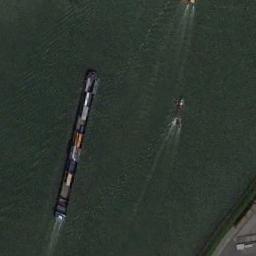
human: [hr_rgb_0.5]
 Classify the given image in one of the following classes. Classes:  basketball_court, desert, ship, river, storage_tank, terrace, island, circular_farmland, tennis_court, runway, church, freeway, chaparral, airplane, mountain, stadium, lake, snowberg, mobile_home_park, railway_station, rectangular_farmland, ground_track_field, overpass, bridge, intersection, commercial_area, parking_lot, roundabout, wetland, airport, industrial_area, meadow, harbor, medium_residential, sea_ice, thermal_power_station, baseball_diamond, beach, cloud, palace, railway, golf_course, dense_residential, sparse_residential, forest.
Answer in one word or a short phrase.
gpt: ship